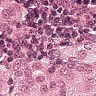
Metastatic tissue present: yes